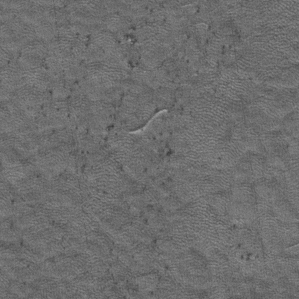
Label: frost